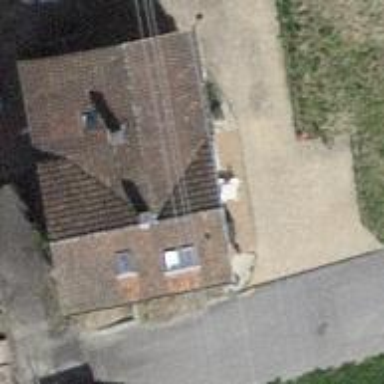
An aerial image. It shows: Semi-detached house.